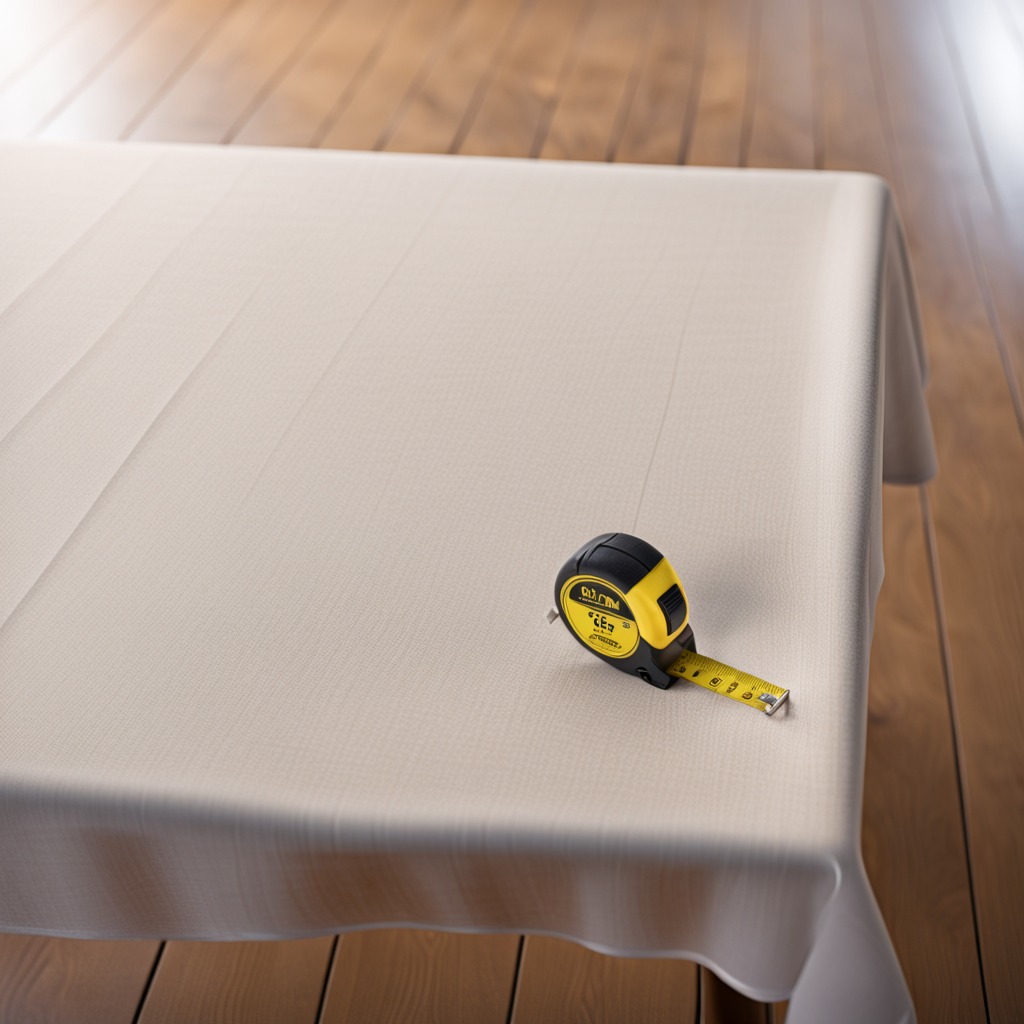
A measuring tape is lying on the wooden table.